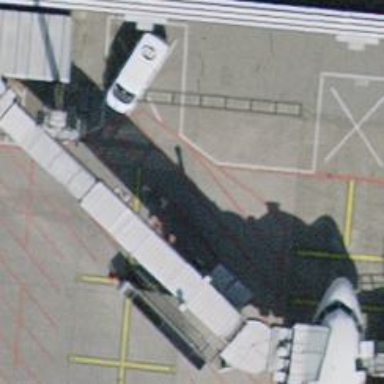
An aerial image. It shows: Airport parking position.